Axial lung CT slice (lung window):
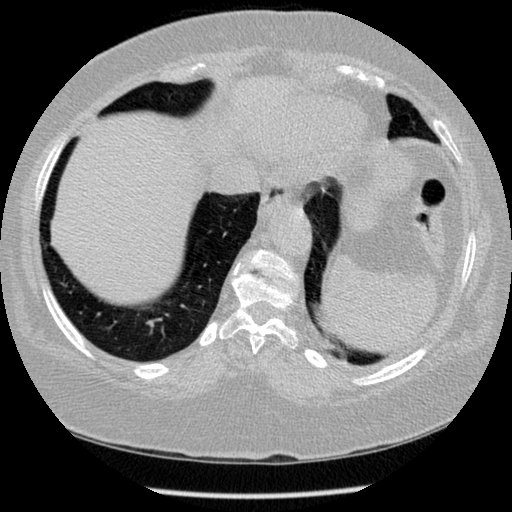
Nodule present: no